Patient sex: M
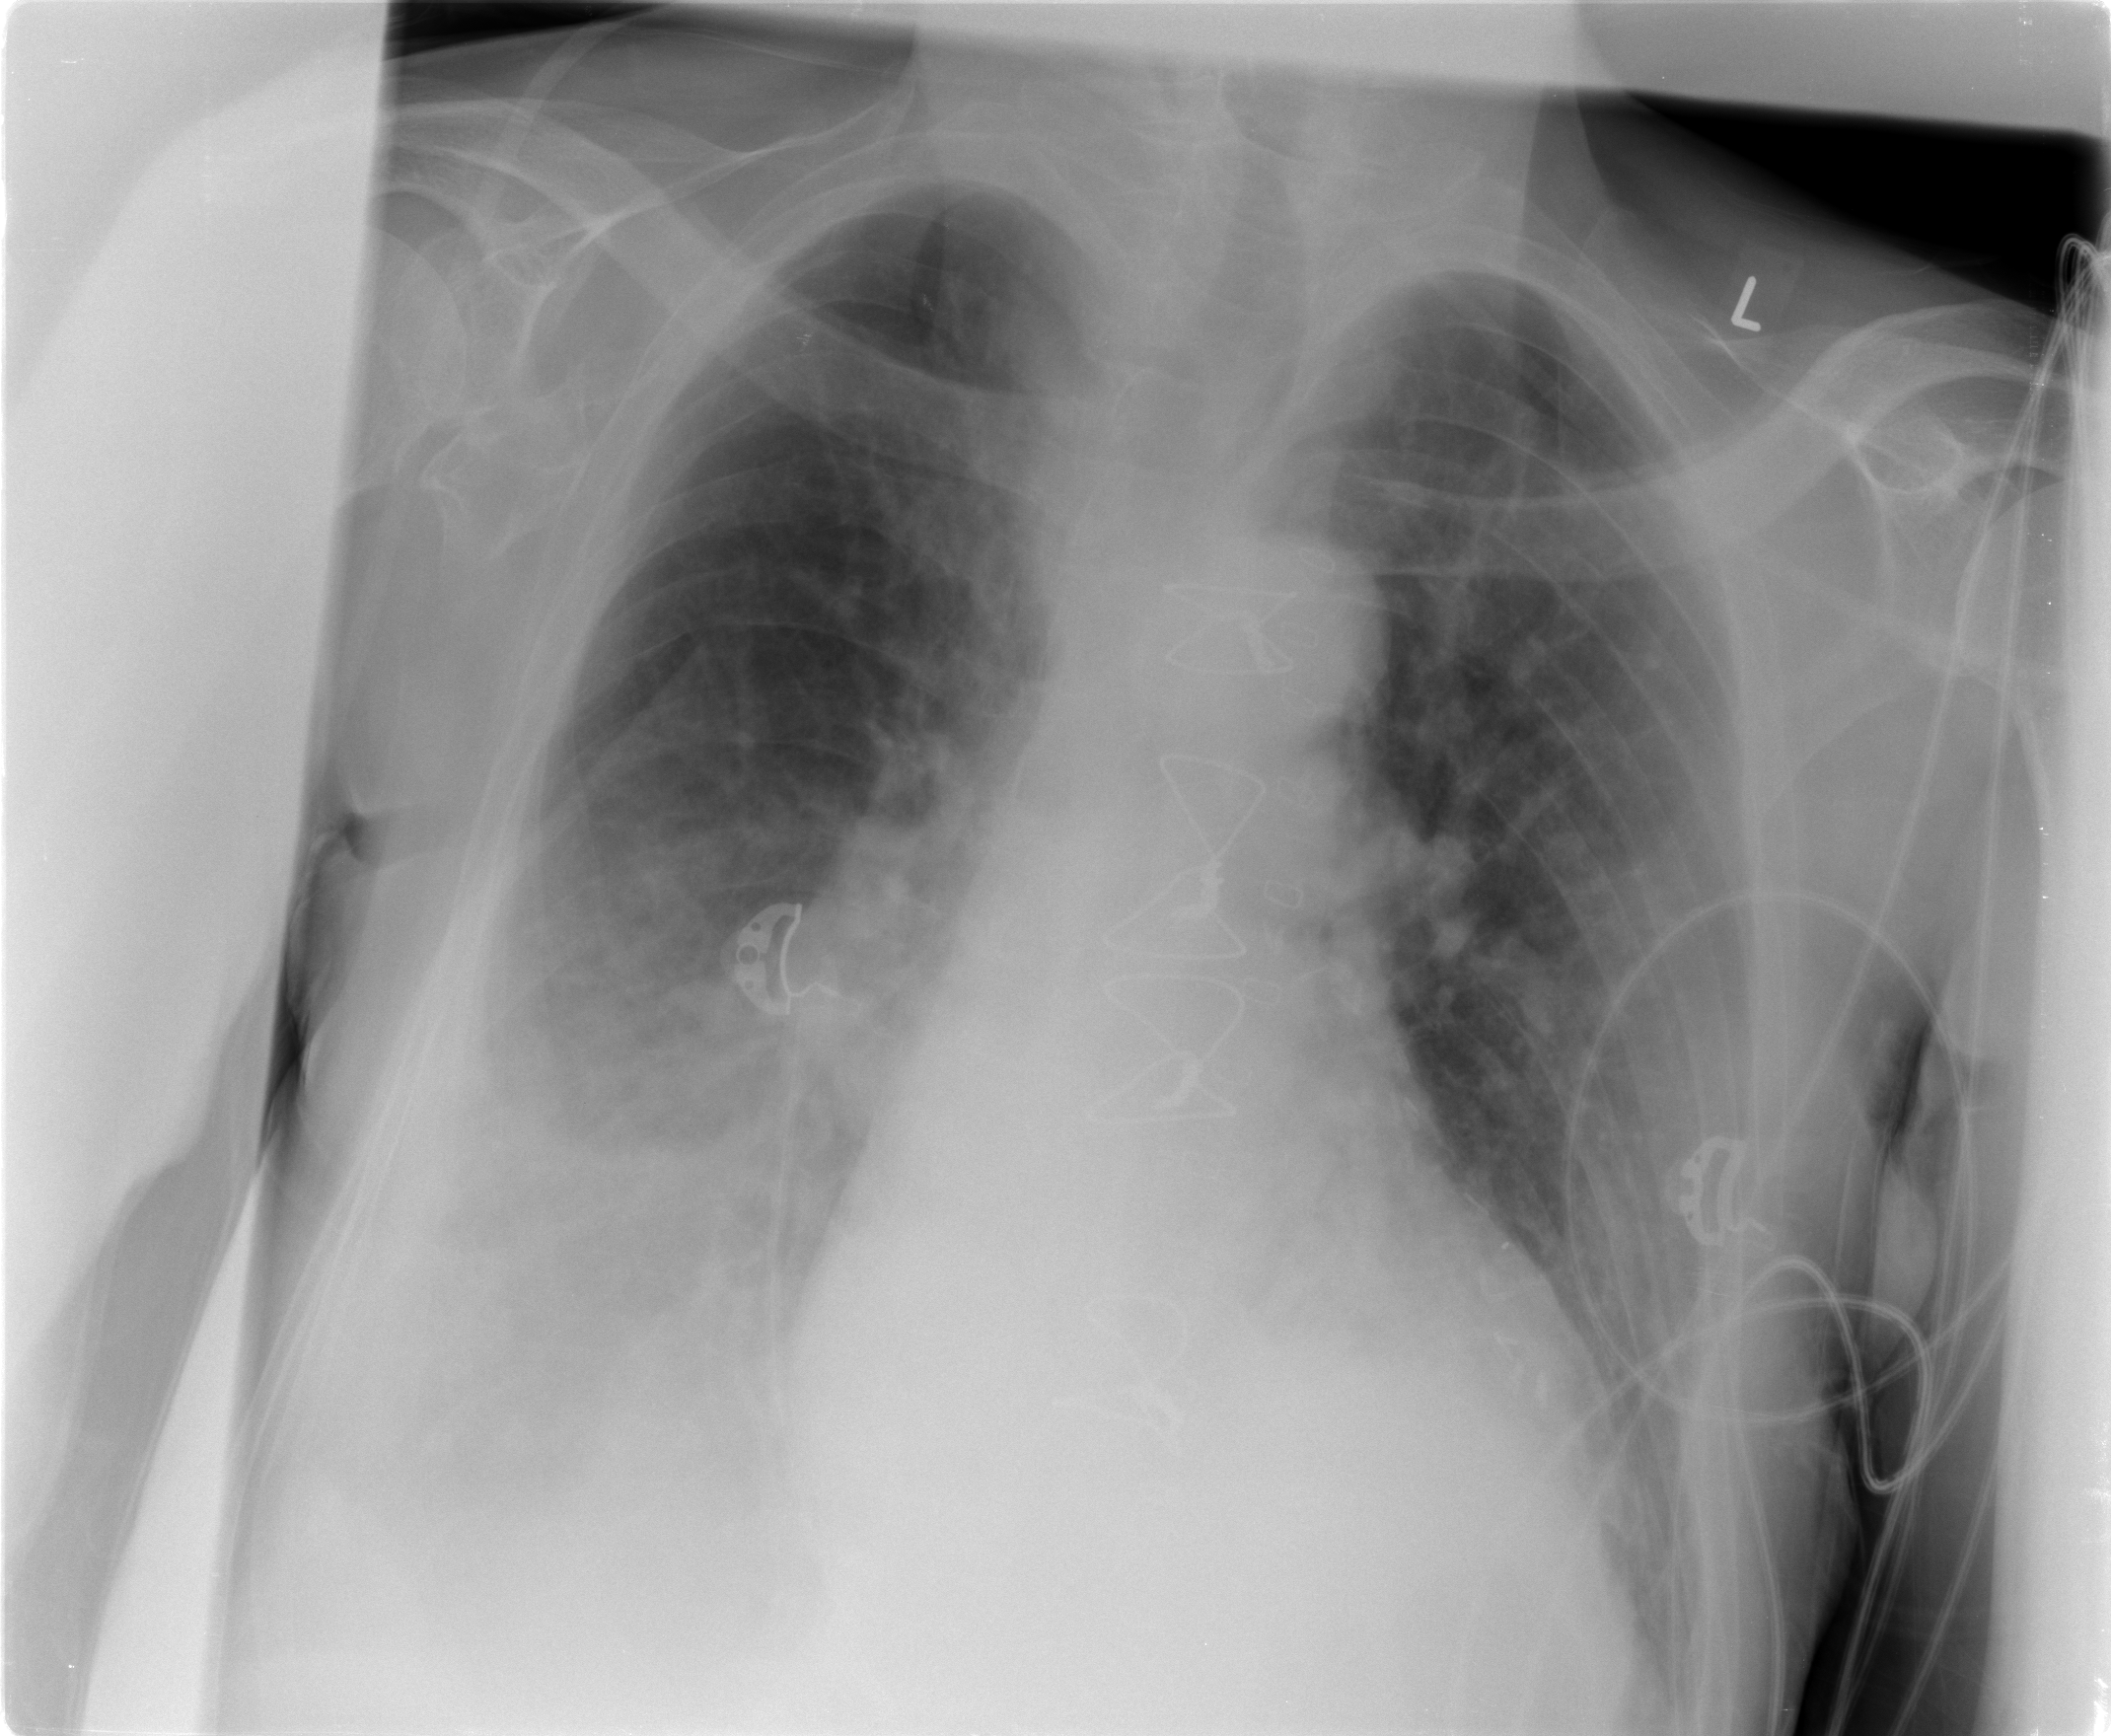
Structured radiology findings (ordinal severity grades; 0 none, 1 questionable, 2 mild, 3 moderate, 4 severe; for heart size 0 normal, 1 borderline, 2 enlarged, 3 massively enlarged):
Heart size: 2
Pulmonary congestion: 2
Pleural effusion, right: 3
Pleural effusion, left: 0
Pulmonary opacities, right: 2
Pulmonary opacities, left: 1
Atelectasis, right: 2
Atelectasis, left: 0